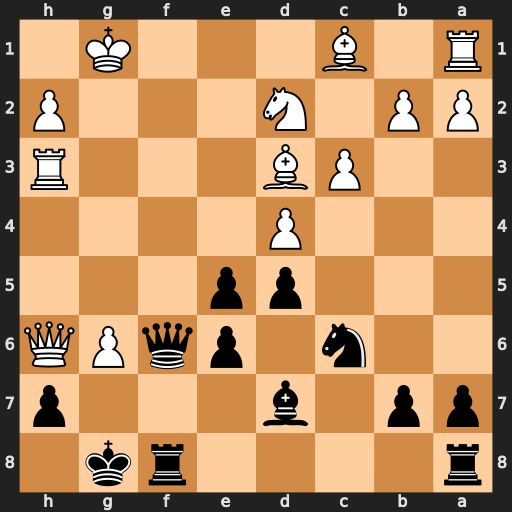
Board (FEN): r4rk1/pp1b3p/2n1pqPQ/3pp3/3P4/2PB3R/PP1N3P/R1B3K1
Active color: b
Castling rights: -
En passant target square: -
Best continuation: Qf2+ Kh1 Qe1+